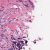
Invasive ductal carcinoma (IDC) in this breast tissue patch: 1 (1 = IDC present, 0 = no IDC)